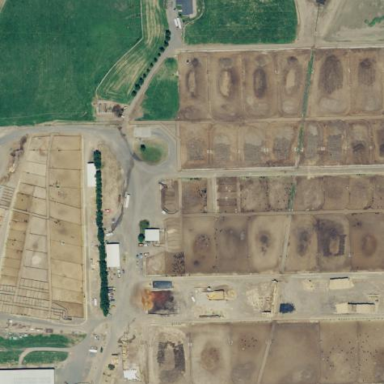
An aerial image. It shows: Farmyard area.